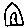
Label: house